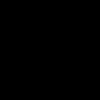
Label: space